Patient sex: F
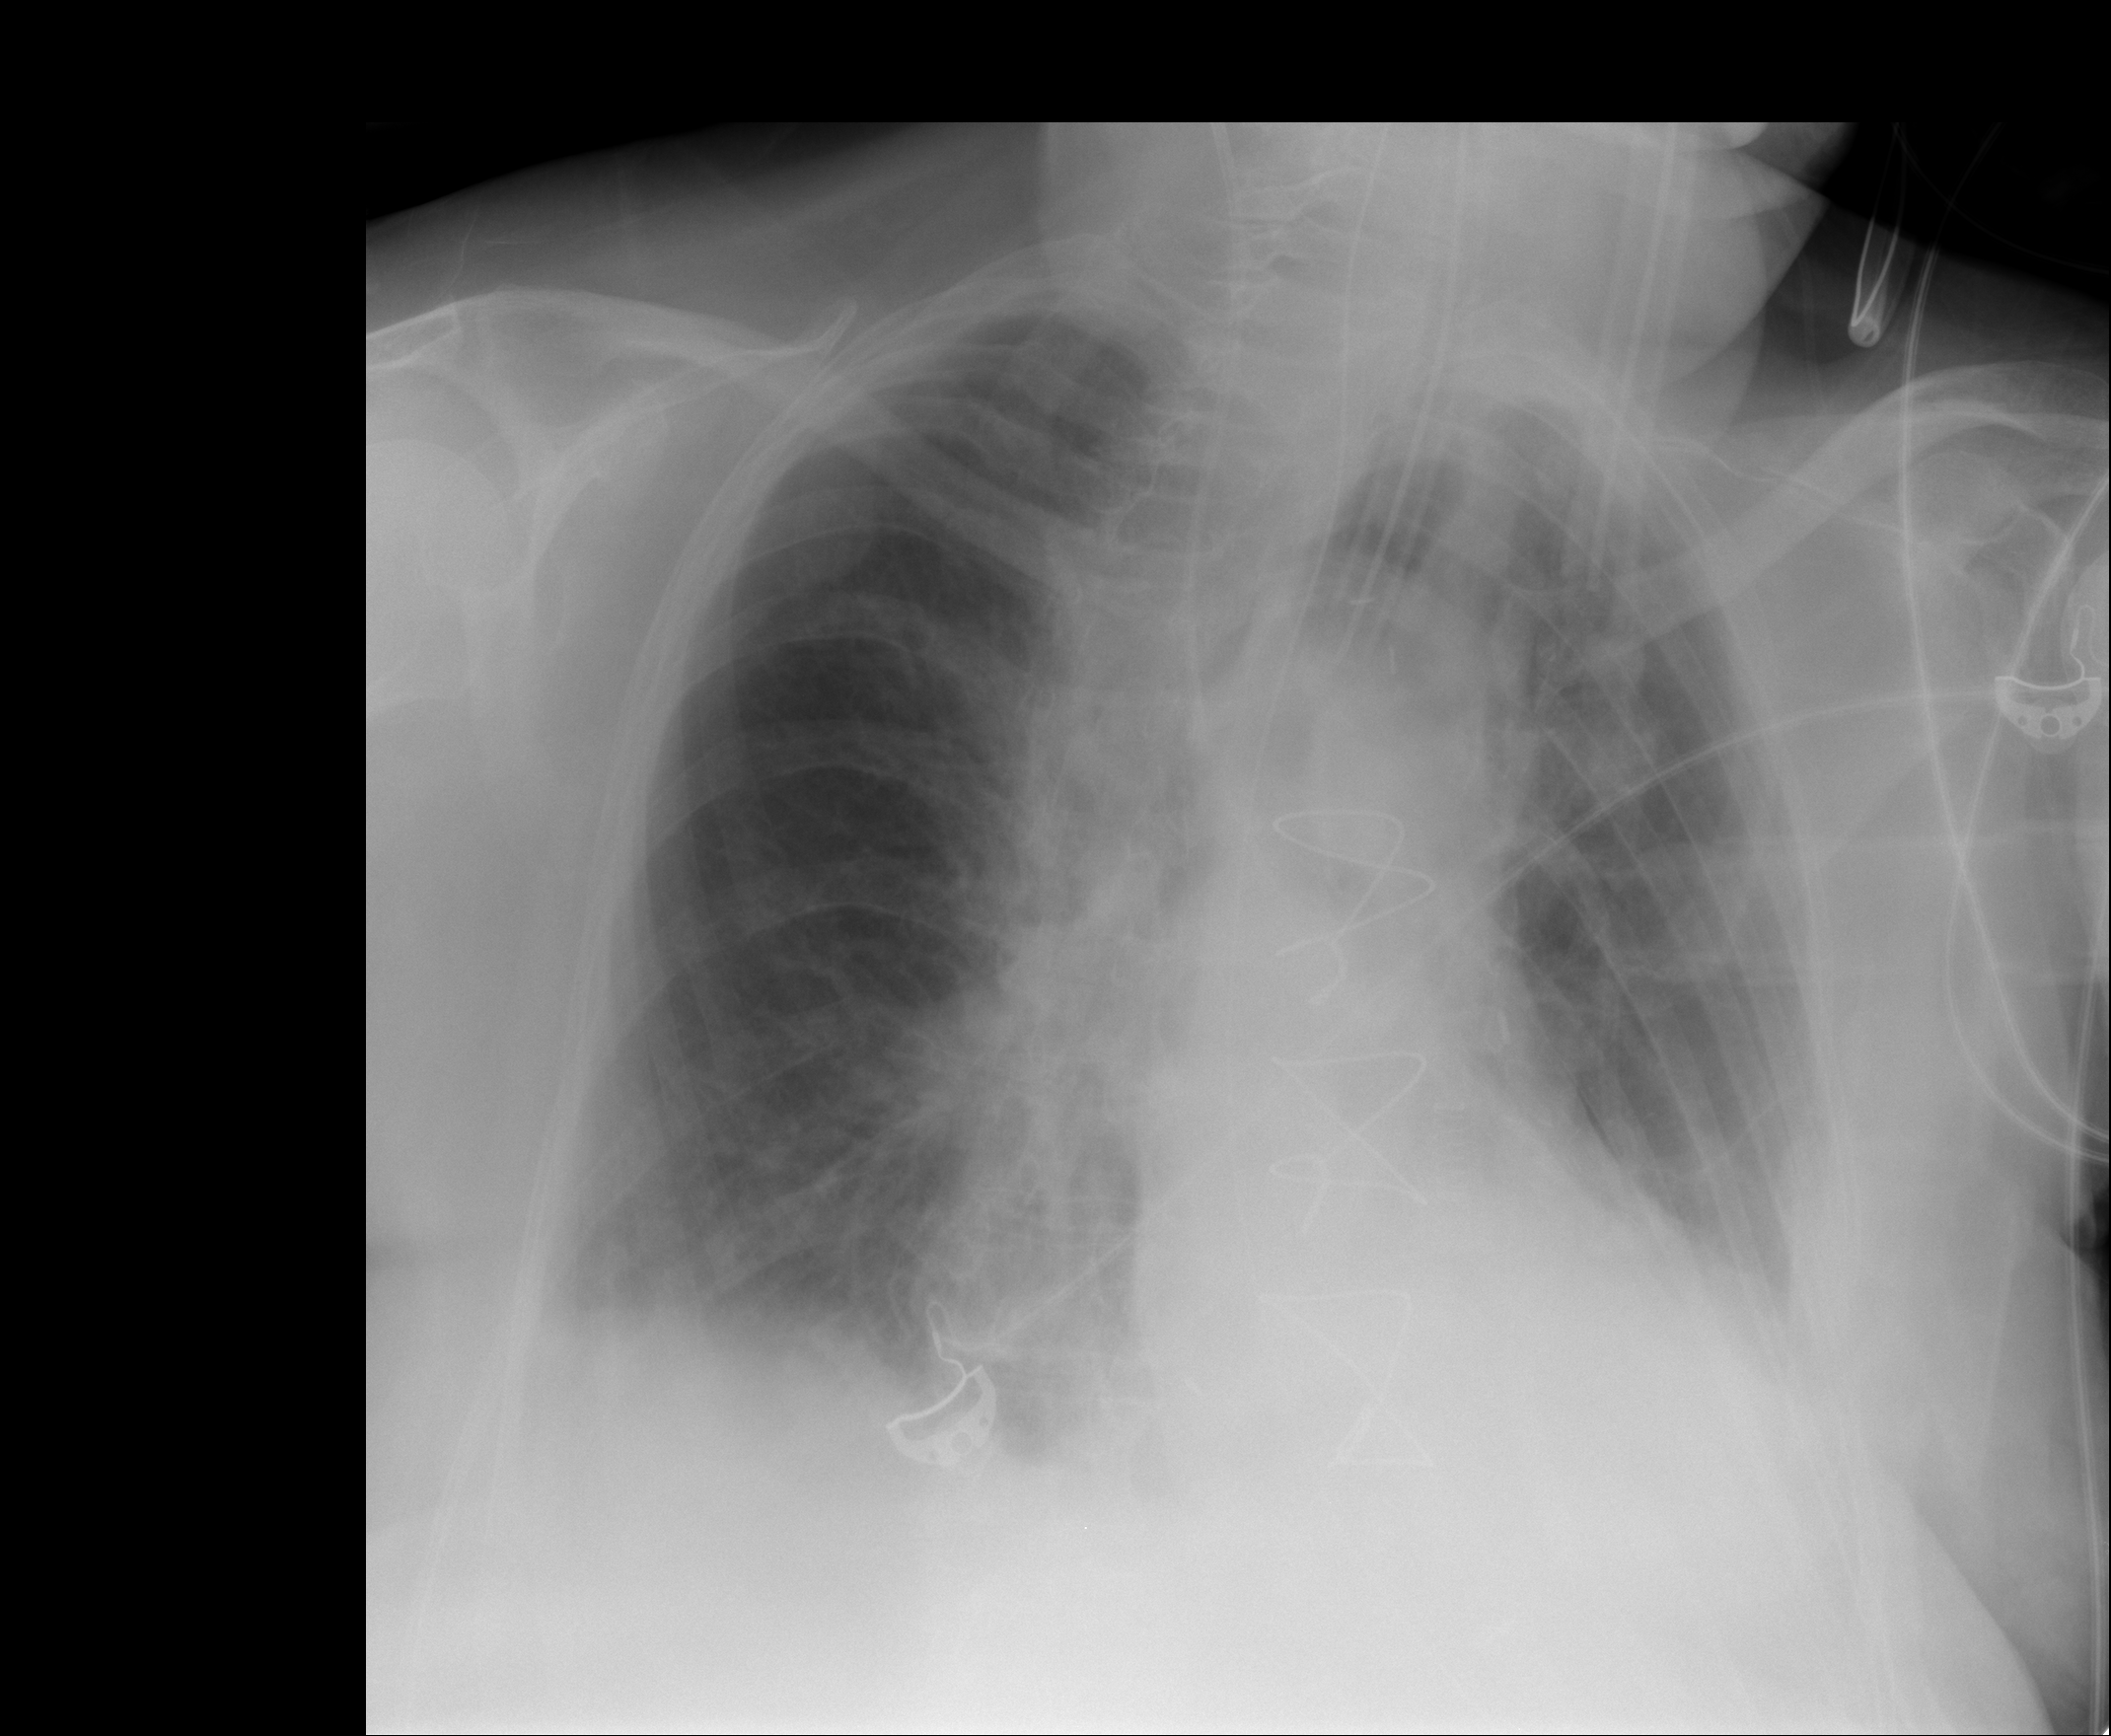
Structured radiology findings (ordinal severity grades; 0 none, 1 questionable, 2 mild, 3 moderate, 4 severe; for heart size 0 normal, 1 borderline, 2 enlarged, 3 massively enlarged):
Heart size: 0
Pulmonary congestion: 1
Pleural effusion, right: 2
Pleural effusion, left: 2
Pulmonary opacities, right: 1
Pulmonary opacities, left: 1
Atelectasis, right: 2
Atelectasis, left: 2